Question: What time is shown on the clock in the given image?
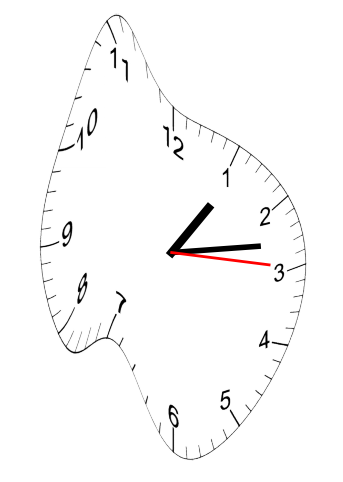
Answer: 01:13:15